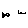
Label: fish